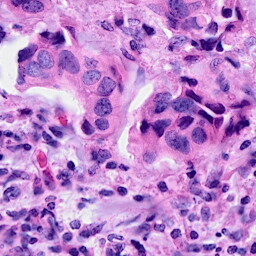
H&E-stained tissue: Breast